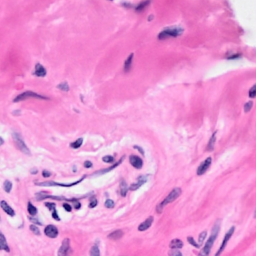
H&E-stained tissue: Breast